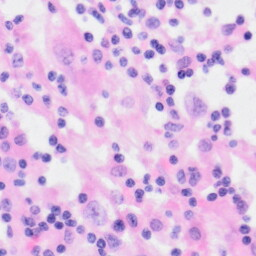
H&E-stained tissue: Kidney